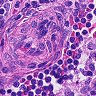
Metastatic tissue present: no